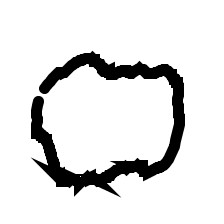
Shape: circle